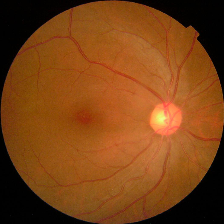
Diabetic retinopathy grade: No DR